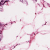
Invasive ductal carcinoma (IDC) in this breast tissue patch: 0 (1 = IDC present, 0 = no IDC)